Question: Structure and DMA. I want to retrieve all the inserted record in decreasing order of cgpa.
Without sorting it give the result as shown below image.

'''
#include<iostream>
#include<string>
using namespace std;
struct student {
string name;
int age;
float cgpa;
};
void main()
{
student *ptr;
int size;
cout << "enter size
";
cin >> size;
ptr = new student[size];
for (int i = 0; i < size; i++)
{
cout << "enter student " << i + 1 << " name
";
cin >> ptr[i].name;
cout << "enter student " << i + 1 << " age
";
cin >> ptr[i].age;
cout << "enter student " << i + 1 << " cgpa
";
cin >> ptr[i].cgpa;
}
cout << "with out sorting
";
for (int i = 0; i < size; i++)
{
cout << " NAME AGE CGPA
";
cout << ptr[i].name << " " << ptr[i].age << " " << ptr[i].cgpa << endl;
}
system("pause");
}
[1]: https://i.stack.imgur.com/whP8d.png
'''
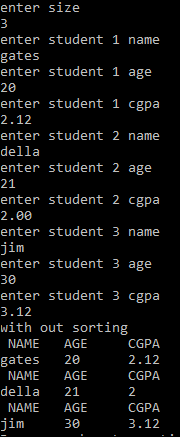
Answer: '''
#include<iostream>
#include<string>
using namespace std;
struct student {
string name;
int age;
float cgpa;
};
void main() {
student *ptr;
int size;
cout << "enter size
"; cin >> size;
ptr = new student[size];
for (int i = 0; i < size; i++)
{
cout << "enter student " << i + 1 << " name
";
cin >> ptr[i].name;
cout << "enter student " << i + 1 << " age
";
cin >> ptr[i].age;
cout << "enter student " << i + 1 << " cgpa
";
cin >> ptr[i].cgpa;
}
string temp1; int temp2; float temp3;
for (int i = 0; i < size; i++)
{
for (int j = 0; j < size; j++)
{
if (ptr[i].cgpa < ptr[j].cgpa)
{
temp1 = ptr[j].name;
ptr[j].name = ptr[i].name;
ptr[i].name = temp1;
temp2 = ptr[j].age;
ptr[j].age = ptr[i].age;
ptr[i].age = temp2;
temp3 = ptr[j].cgpa;
ptr[j].cgpa = ptr[i].cgpa;
ptr[i].cgpa = temp3;
}
}
}
for (int i = 0; i < size; i++) {
cout << " NAME AGE CGPA
";
cout << ptr[i].name << " " << ptr[i].age << " " << ptr[i].cgpa << endl;
}
delete[] ptr;
system("pause");
}
'''